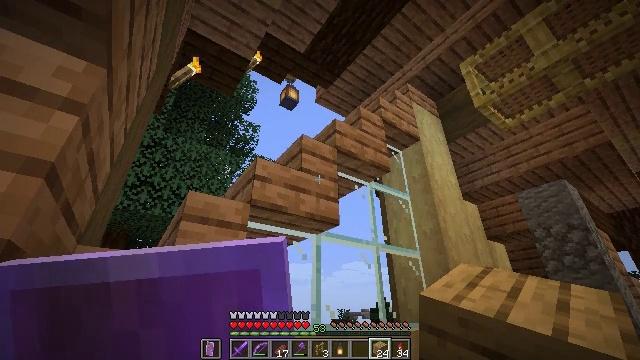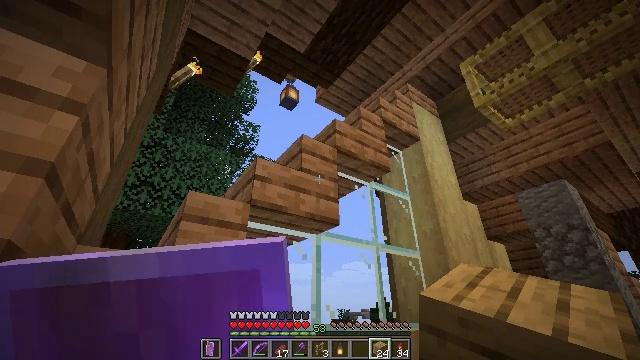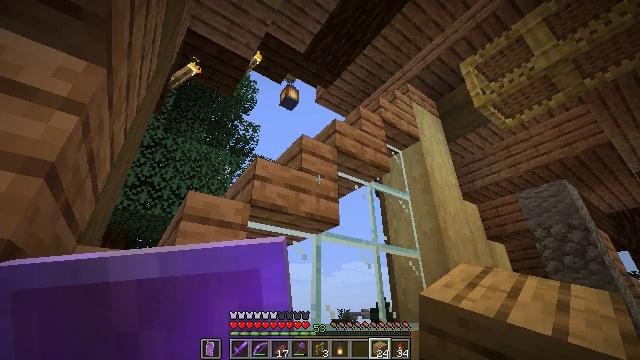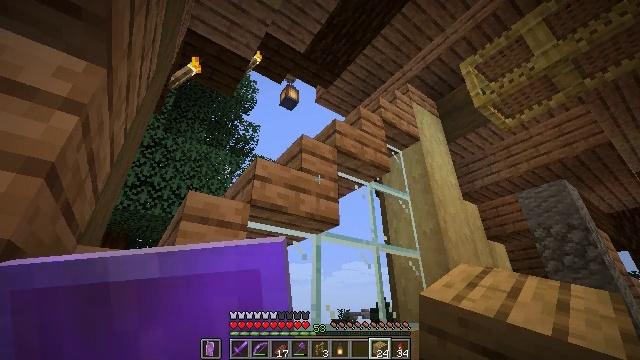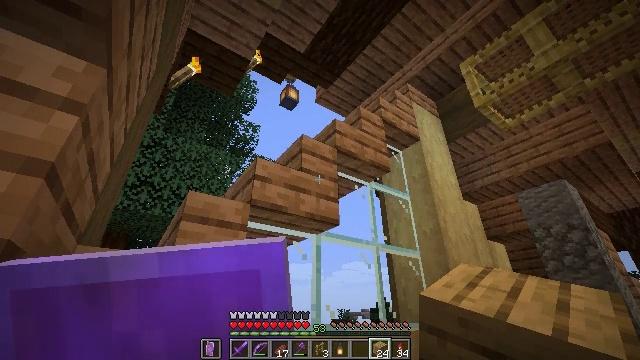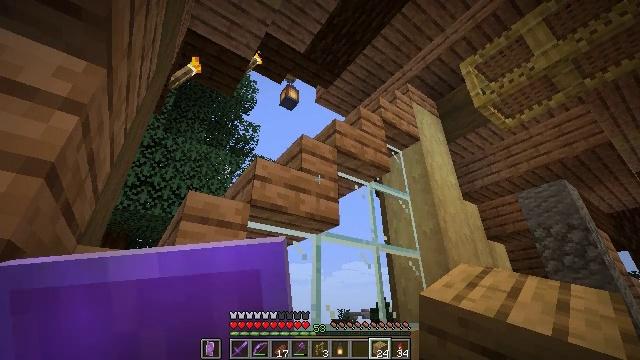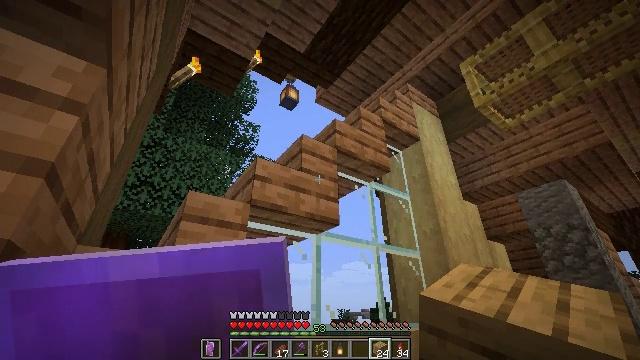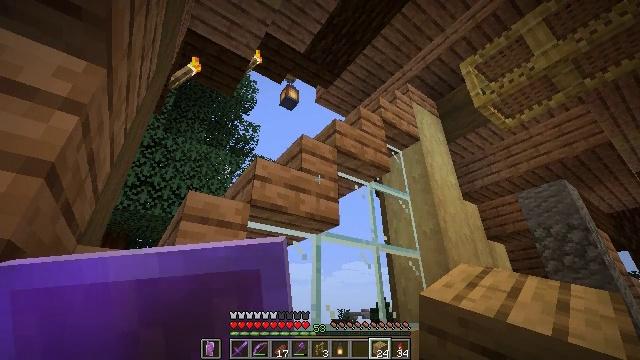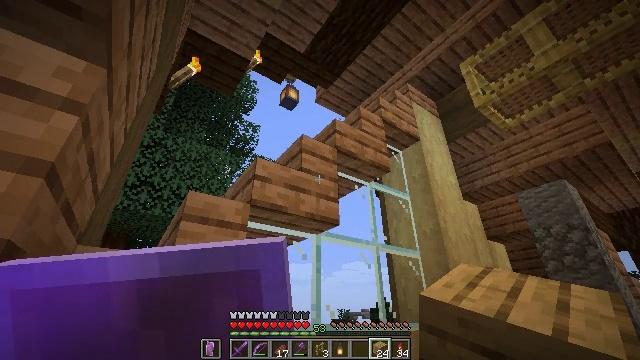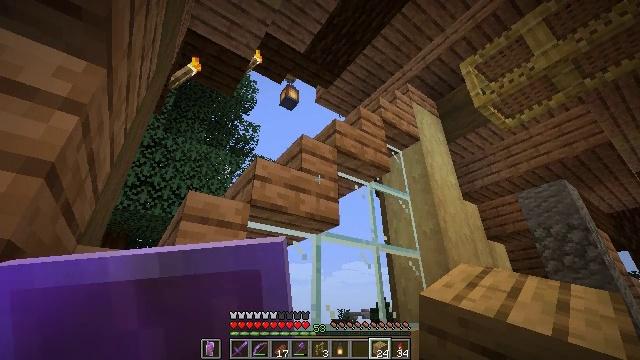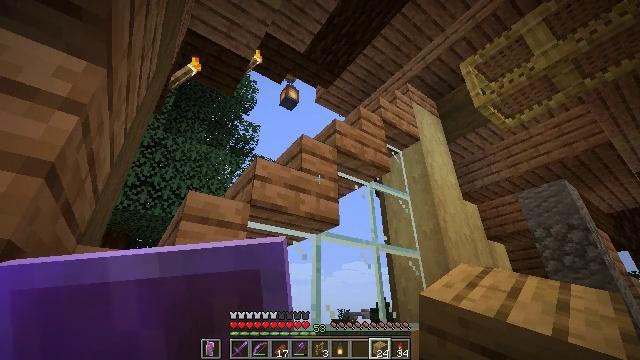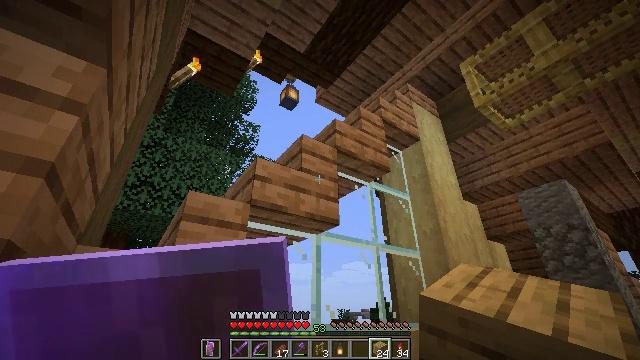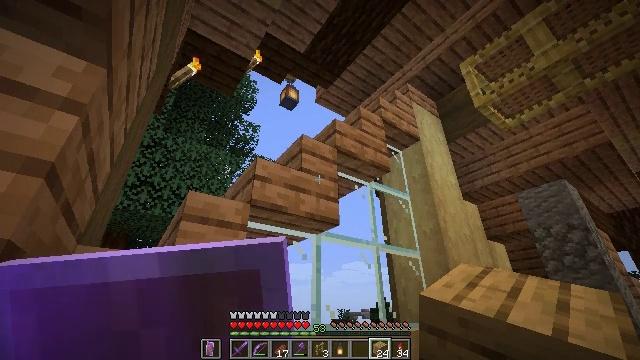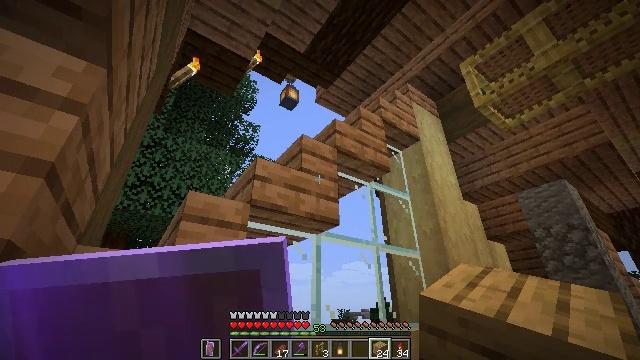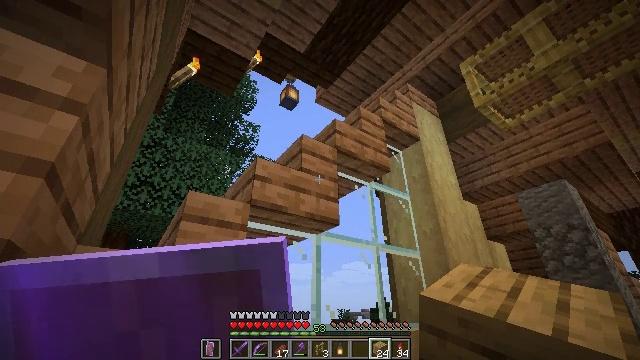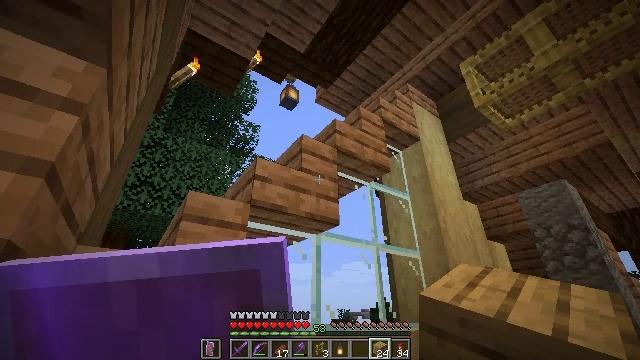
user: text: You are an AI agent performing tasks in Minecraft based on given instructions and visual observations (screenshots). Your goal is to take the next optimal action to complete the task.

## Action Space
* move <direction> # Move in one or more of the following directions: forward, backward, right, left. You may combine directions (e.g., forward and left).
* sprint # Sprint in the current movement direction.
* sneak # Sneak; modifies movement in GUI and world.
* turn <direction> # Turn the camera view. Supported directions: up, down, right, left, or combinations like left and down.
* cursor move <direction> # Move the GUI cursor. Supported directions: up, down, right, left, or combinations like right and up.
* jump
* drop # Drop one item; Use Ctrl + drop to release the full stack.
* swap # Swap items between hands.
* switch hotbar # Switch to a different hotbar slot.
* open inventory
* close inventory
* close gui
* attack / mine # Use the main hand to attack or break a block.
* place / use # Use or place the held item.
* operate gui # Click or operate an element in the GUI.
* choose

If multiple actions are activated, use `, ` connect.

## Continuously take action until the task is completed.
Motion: motion action
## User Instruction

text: Attack the jungle stairs to disassemble them.
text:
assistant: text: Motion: no_op
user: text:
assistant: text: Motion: no_op
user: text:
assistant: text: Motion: no_op
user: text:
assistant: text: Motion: no_op
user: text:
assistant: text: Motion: no_op
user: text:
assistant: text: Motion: no_op
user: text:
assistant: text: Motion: no_op
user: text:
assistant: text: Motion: no_op
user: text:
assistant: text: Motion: no_op
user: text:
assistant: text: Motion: no_op
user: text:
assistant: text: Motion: no_op
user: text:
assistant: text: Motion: no_op
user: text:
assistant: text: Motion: no_op
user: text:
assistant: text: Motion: no_op
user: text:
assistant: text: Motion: no_op
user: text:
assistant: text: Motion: no_op
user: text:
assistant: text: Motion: no_op
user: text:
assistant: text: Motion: no_op
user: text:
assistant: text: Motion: no_op
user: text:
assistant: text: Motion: no_op
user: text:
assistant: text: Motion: no_op
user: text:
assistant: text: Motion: no_op
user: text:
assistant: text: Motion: no_op
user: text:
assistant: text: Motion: no_op
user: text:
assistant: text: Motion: no_op
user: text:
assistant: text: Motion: no_op
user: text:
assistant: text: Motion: no_op
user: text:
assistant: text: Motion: no_op
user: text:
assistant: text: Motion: no_op
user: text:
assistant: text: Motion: no_op